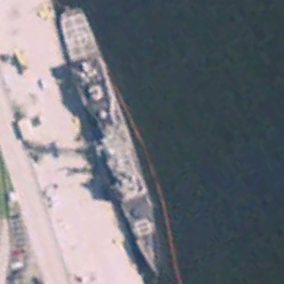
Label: cruiser